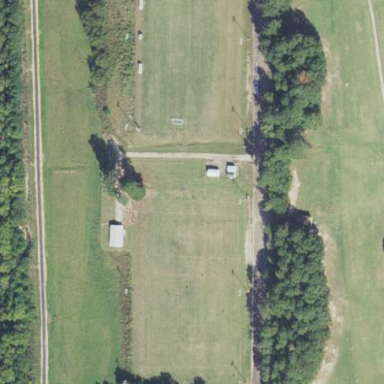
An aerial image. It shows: Soccer pitch for outdoor sports and leisure activities.